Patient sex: F
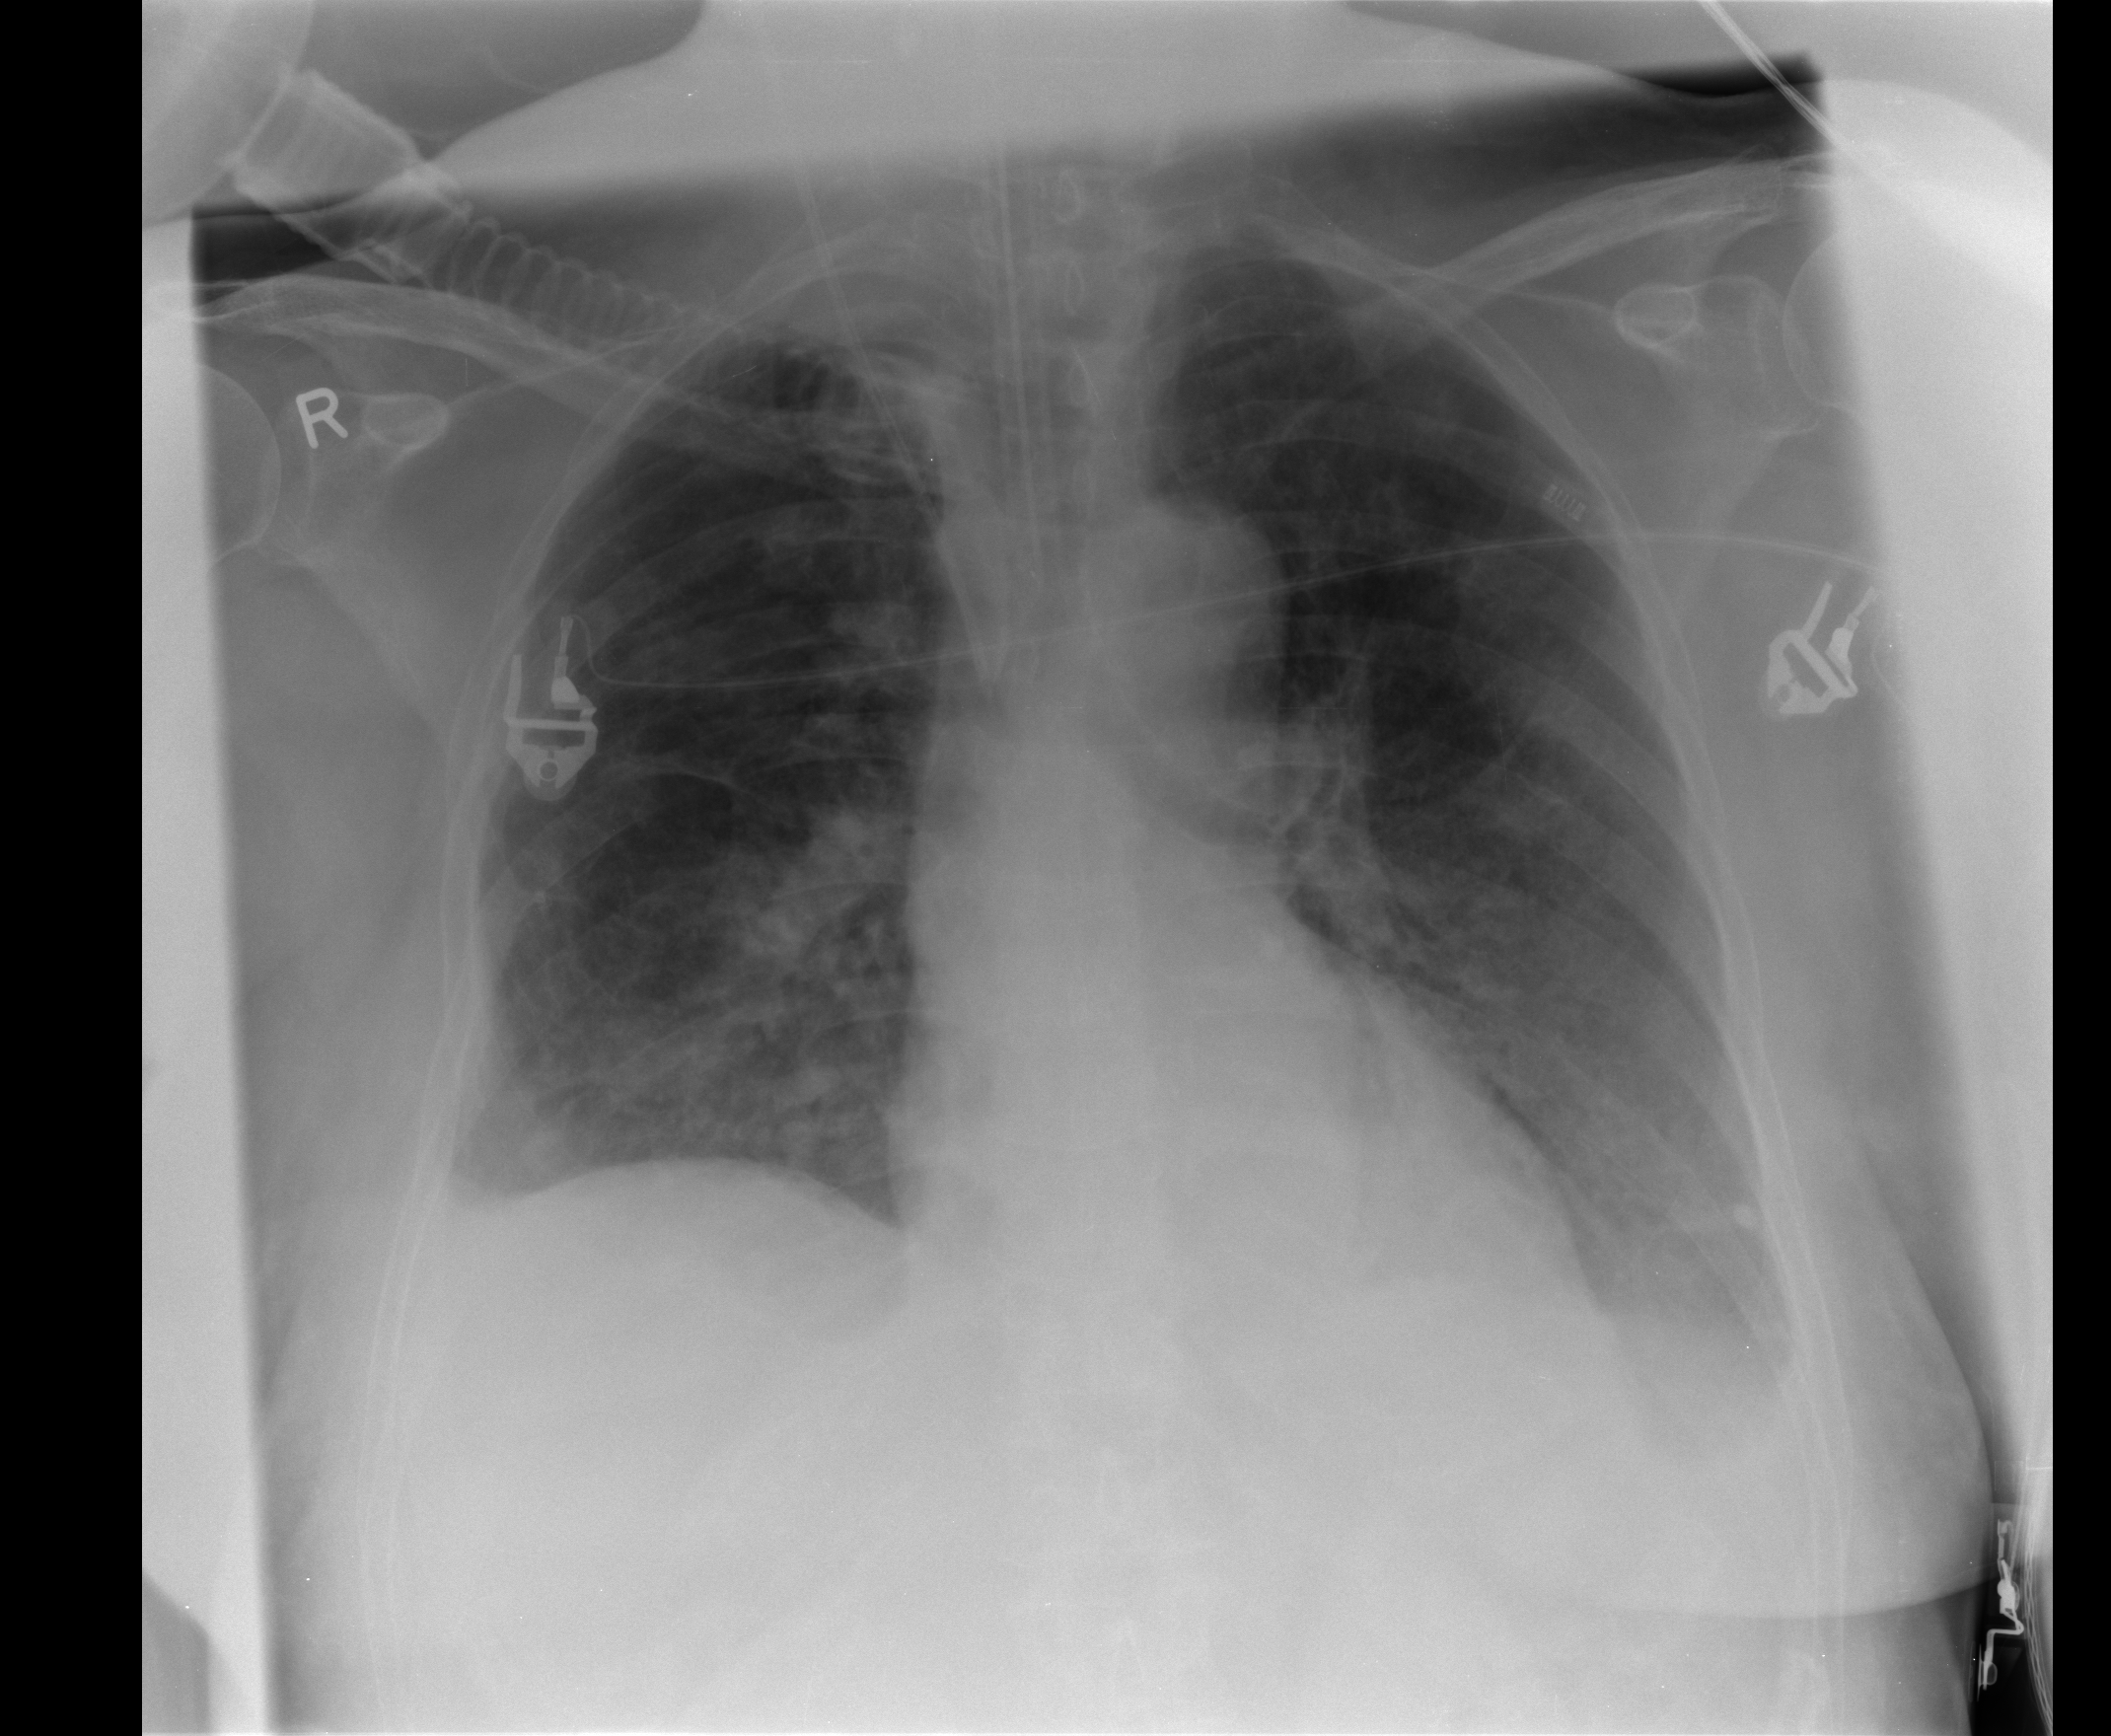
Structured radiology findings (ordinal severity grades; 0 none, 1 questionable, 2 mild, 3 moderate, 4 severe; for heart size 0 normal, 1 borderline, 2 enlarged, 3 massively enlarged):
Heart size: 1
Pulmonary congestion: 1
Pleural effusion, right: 1
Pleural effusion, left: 2
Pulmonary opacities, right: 2
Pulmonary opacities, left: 2
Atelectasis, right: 2
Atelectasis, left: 1